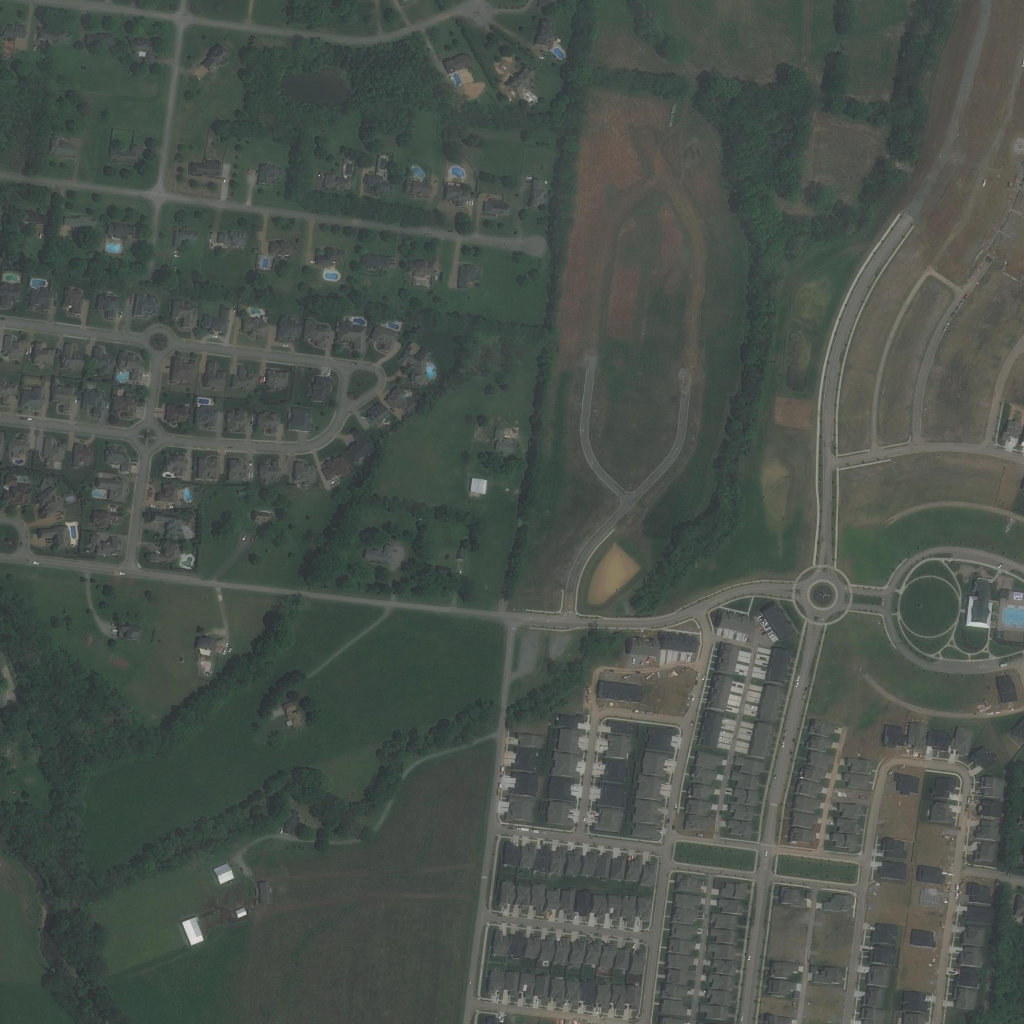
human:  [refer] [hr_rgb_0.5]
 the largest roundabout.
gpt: <box>[[78, 55, 82, 60, 0]]</box>